Question: I'm trying to create a new user but I'm having trouble trying to create the user because some of the values that are needed to create a user must be default values that I'm not quite sure how to set. I also need to input into a different table while the actual "create" happens from a different controller.
Here is my form code:
'''
<?php
/* @var $this SystemUserController */
/* @var $model SystemUser */
/* @var $form CActiveForm */
?>
<div class="form">
<?php $form=$this->beginWidget('CActiveForm', array(
'id'=>'system-user-form',
'enableAjaxValidation'=>false,
)); ?>
<p class="note">Fields with <span class="required">*</span> are required.</p>
<?php echo $form->errorSummary($model); ?>
<!--
<div class="row">
<?php echo $form->labelEx($model,'party_id'); ?>
<?php echo $form->textField($model,'party_id',array('size'=>20,'maxlength'=>20)); ?>
<?php echo $form->error($model,'party_id'); ?>
</div>
!-->
<div class="row" id="toshow" style="display:none" name="suppliers"> <?php $supplier = SupplierHead::model()->findAll();
$list = CHtml::listData($supplier ,'head_id','head_name');
echo $form->DropDownList($model,'party_id',
$list, array('prompt'=>'Select Supplier')); ?>
</div>
<button id="abutton">Already a Supplier</button>
<script>
$(document).ready(function() {
$("#abutton").click(function(e){
e.preventDefault();
$("#toshow").css('display', 'block');
});
});
</script>
<div class="row">
<?php echo $form->labelEx($model,'username'); ?>
<?php echo $form->textField($model,'username',array('size'=>60,'maxlength'=>200)); ?>
<?php echo $form->error($model,'username'); ?>
</div>
<div class="row">
<?php echo $form->labelEx($model,'password'); ?>
<?php echo $form->passwordField($model,'password',array('size'=>60,'maxlength'=>255)); ?>
<?php echo $form->error($model,'password'); ?>
</div>
<script>
$("#supplier").click(function () {
$("#suppliers").show("slow");
});
</script>
<!--
<div class="row">
<?php echo $form->labelEx($model,'date_last_login'); ?>
<?php echo $form->textField($model,'date_last_login'); ?>
<?php echo $form->error($model,'date_last_login'); ?>
</div>
<div class="row">
<?php echo $form->labelEx($model,'status'); ?>
<?php echo $form->textField($model,'status',array('size'=>50,'maxlength'=>50)); ?>
<?php echo $form->error($model,'status'); ?>
</div>
<div class="row">
<?php echo $form->labelEx($model,'date_created'); ?>
<?php echo $form->textField($model,'date_created'); ?>
<?php echo $form->error($model,'date_created'); ?>
</div>
<div class="row">
<?php echo $form->labelEx($model,'date_modified'); ?>
<?php echo $form->textField($model,'date_modified'); ?>
<?php echo $form->error($model,'date_modified'); ?>
</div>
--!>
<div class="row">
<?php echo $form->labelEx($model,'user_role'); ?>
<?php echo $form->textField($model,'user_role',array('size'=>60,'maxlength'=>255)); ?>
<?php echo $form->error($model,'user_role'); ?>
</div>
<!--
<div class="row">
<?php echo $form->labelEx($model,'isLogin'); ?>
<?php echo $form->textField($model,'isLogin'); ?>
<?php echo $form->error($model,'isLogin'); ?>
</div>
--!>
<div class="row buttons">
<?php echo CHtml::submitButton($model->isNewRecord ? 'Create' : 'Save'); ?>
</div>
<?php $this->endWidget(); ?>
</div><!-- form -->
'''
As you can see, I've commented out the attributes that I don't want to use. I also fixed the SystemUser model attributes rules() to define which attributes won't be needed for user input here:
'''
public function rules()
{
// NOTE: you should only define rules for those attributes that
// will receive user inputs.
return array(
array('party_id, username, password', 'required'),
//array('isLogin', 'numerical', 'integerOnly'=>true),
array('party_id', 'length', 'max'=>20),
array('username', 'length', 'max'=>200),
array('password, user_role', 'length', 'max'=>255),
// The following rule is used by search().
// Please remove those attributes that should not be searched.
array('party_id, username' 'on'=>'search'),
);
}
'''
Finally, there's also a drop down list I included above from the form that is required to be inserted into a model of a different controller. How do I go about this?
The attributes that need default values are as follows:
'''
date_last_login
status
date_created
date_modified
'''
I've uploaded a picture of what happens when I select "Create"

I decided not to add defaults try keeping them NULL just to see if the rules() would work. I
Any help?
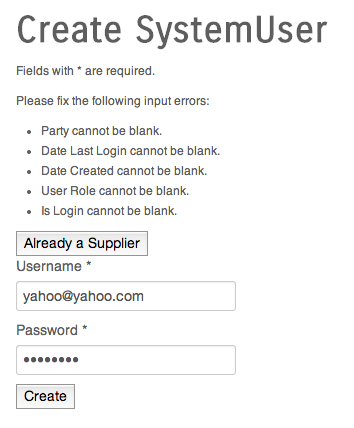
Answer: Yii's model has methods such as:
- - - - -
which can be overridden into your model. If you want to set any default value before saving/validating you can use from mentioned methods in your model. Please take a look at the following example:
'''
public function beforeSave() {
if (parent::beforeSave()) {
//Example
$this->date_modified=new New CDbExpression('NOW()');
//ANOTHER EXAMPLE
$this->date=date('Y-m-d',time());
// YOU CAN EVEN CALLING A WEBSERVICE
// ANYTHING THAT YOU WANT TO DO BEFORE SAVING INTO DATABASE
return true;
}
}
'''
other methods such as afterSave and ... work like above.
I hope it help :)